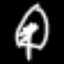
Label: leaf